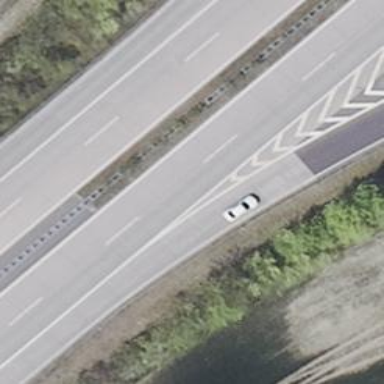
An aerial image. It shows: Motorway.